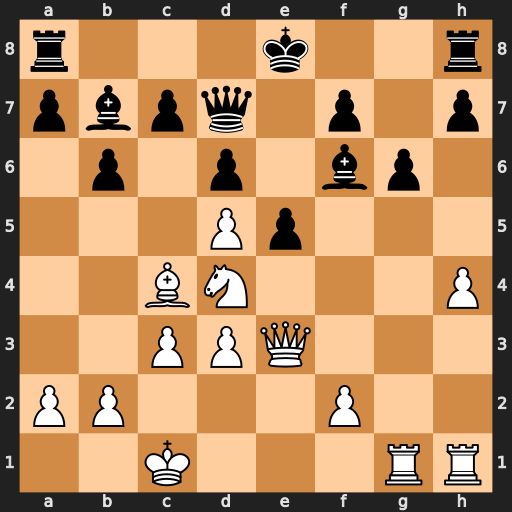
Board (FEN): r3k2r/pbpq1p1p/1p1p1bp1/3Pp3/2BN3P/2PPQ3/PP3P2/2K3RR
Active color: w
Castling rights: kq
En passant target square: -
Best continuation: Bb5 Bxd5 Bxd7+